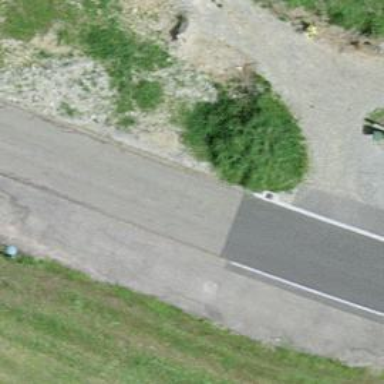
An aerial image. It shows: Grey bench.